Aerial crown-view tile of a tropical tree (Barro Colorado Island, Panama), acquired 20250512:
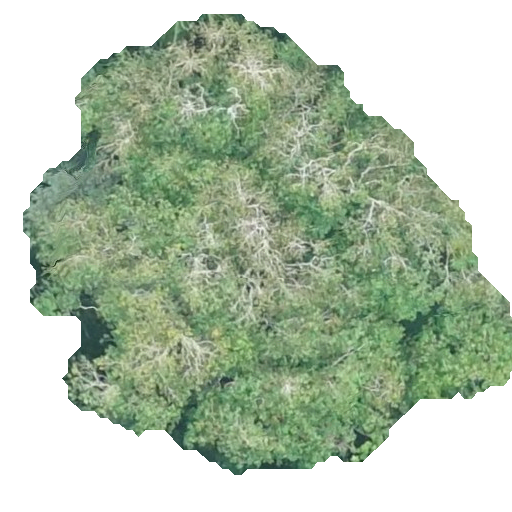
Species: Quararibea asterolepis
GBIF accepted scientific name: Quararibea asterolepis
Crown area: 223.909 m²